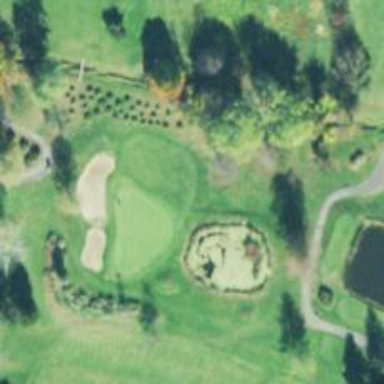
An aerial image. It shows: Golf hole.